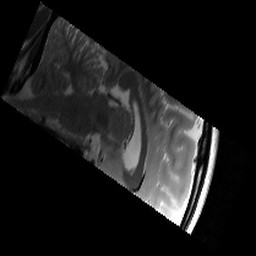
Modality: T2w
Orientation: sagittal
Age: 26
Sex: male
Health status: healthy
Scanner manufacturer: siemens
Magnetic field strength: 3 T
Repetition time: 6.92 s
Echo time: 0.064 s